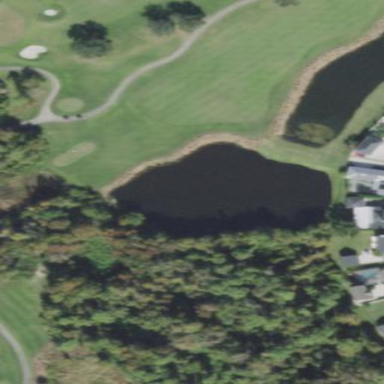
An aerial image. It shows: Scenic view of water hazard on golf course. The natural water feature adds beauty to the landscape.